Chest X-ray. View position: AP
Patient age: 24
Patient sex: M
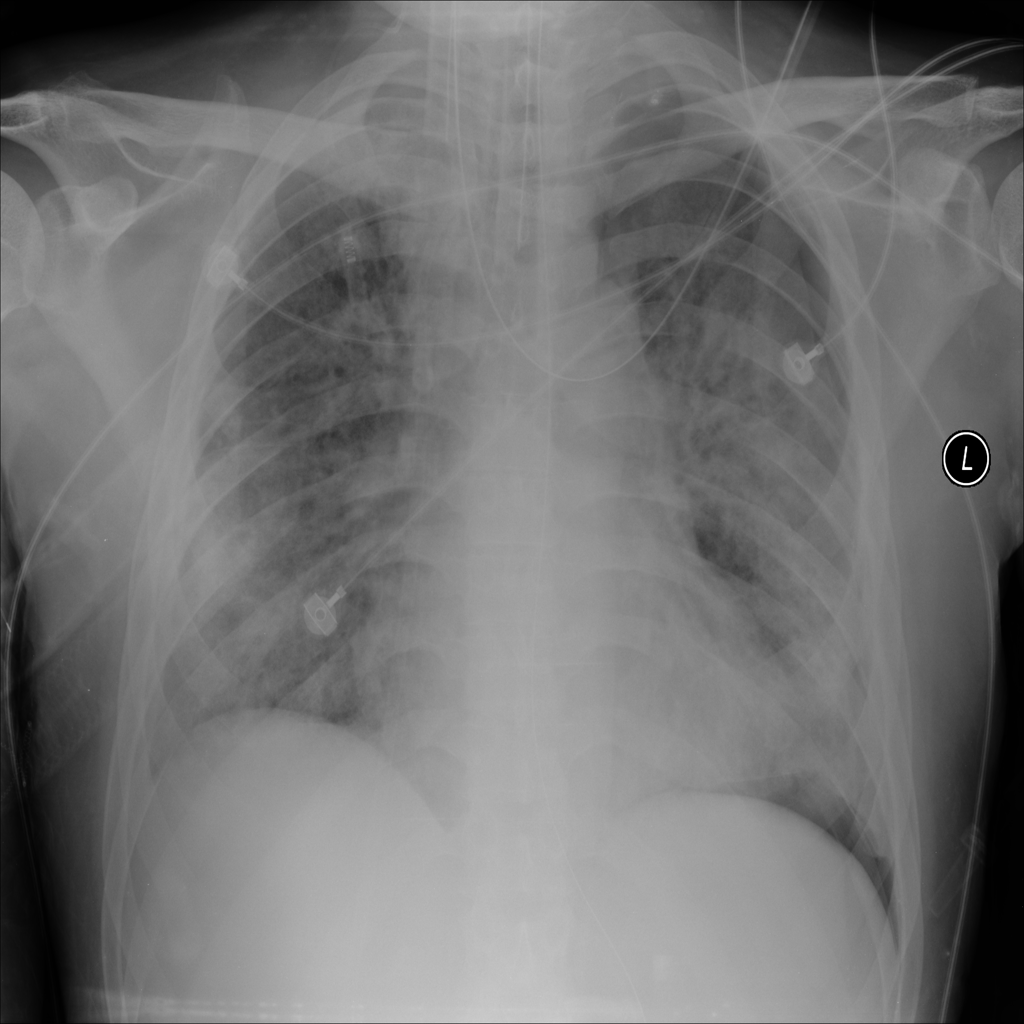
Finding: Pneumothorax